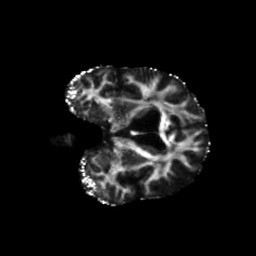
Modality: FA
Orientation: coronal
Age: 43
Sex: male
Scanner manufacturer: siemens
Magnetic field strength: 3 T
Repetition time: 5.47 s
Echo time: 0.0854 s